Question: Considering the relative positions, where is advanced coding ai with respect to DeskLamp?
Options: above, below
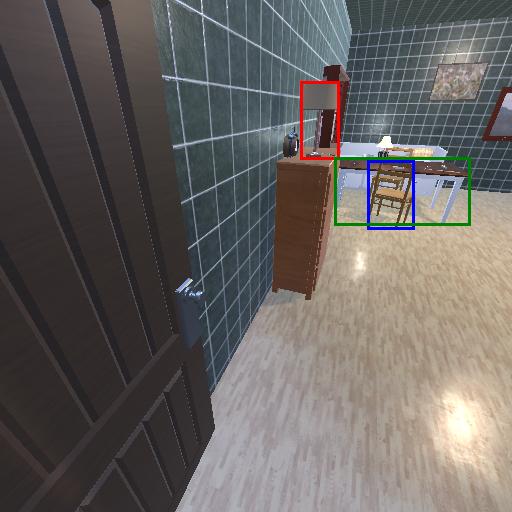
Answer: above